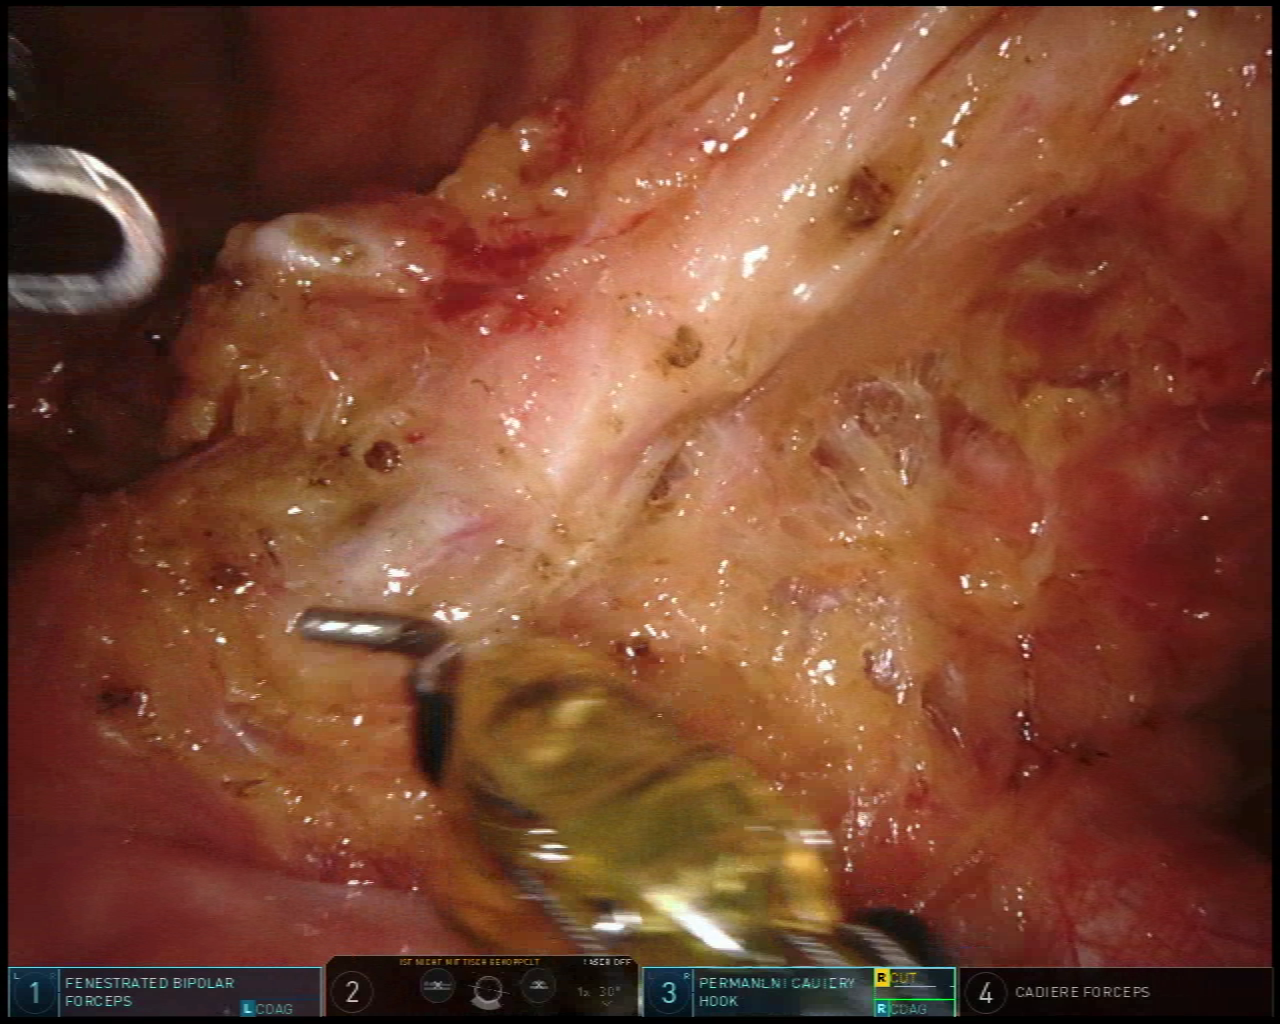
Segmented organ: inferior_mesenteric_artery
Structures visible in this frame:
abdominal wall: no
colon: no
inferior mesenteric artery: yes
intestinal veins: no
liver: no
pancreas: no
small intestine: yes
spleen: no
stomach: no
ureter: no
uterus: no
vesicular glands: no